Question: I have this layout:
'''
<ScrollView
android:layout_width="match_parent"
android:layout_height="match_parent">
<RelativeLayout
android:layout_width="match_parent"
android:layout_height="match_parent">
<EditText
android:id="@+id/username_edittext"
android:layout_width="match_parent"
android:layout_height="55dp"
android:background="@android:color/white"
android:gravity="center"
android:hint="@string/username"
android:textColor="@color/dark_grey" />
<EditText
android:id="@+id/password_edittext"
android:layout_width="match_parent"
android:layout_height="55dp"
android:layout_below="@id/username_edittext"
android:background="@android:color/white"
android:gravity="center"
android:hint="@string/password"
android:textColor="@color/dark_grey" />
<Button
android:id="@+id/login_button"
style="@style/ButtonStyle"
android:layout_width="match_parent"
android:layout_height="55dp"
android:layout_alignParentBottom="true"
android:layout_below="@id/password_edittext"
android:text="@string/login" />
</RelativeLayout>
</ScrollView>
'''
and it is shown as:

But I want align the button "Entrar" (login_button) at bottom of the screen. RelativeLayout is not filling parent (ScrollView) so 'alignParentBottom = true' in the button is not working properly.
What can I do?
Thanks.
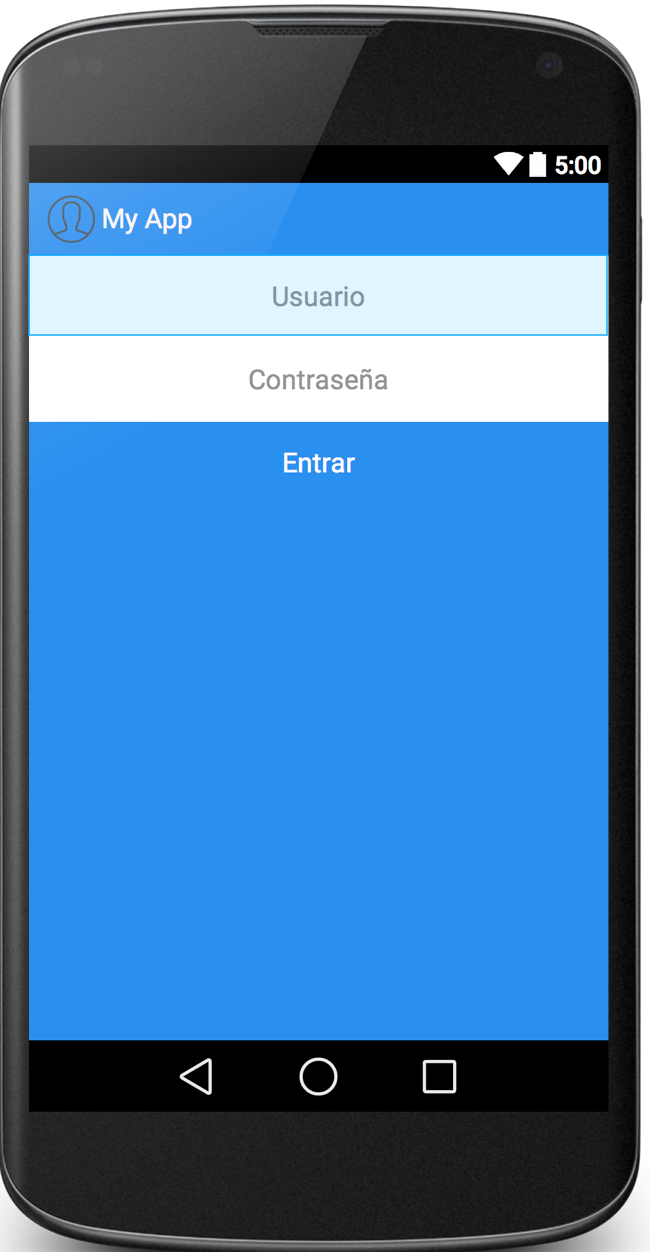
Answer: Solved! I have added 'android:fillViewport="true"' in the ScrollView and removed the 'android:layout_below="@id/password_edittext"' from the Button.
'''
<ScrollView
android:layout_width="match_parent"
android:layout_height="match_parent"
android:fillViewport="true">
<RelativeLayout
android:layout_width="match_parent"
android:layout_height="match_parent">
<EditText
android:id="@+id/username_edittext"
android:layout_width="match_parent"
android:layout_height="55dp"
android:background="@android:color/white"
android:gravity="center"
android:hint="@string/username"
android:textColor="@color/dark_grey" />
<EditText
android:id="@+id/password_edittext"
android:layout_width="match_parent"
android:layout_height="55dp"
android:layout_below="@id/username_edittext"
android:background="@android:color/white"
android:gravity="center"
android:hint="@string/password"
android:textColor="@color/dark_grey" />
<Button
android:id="@+id/login_button"
style="@style/ButtonStyle"
android:layout_width="match_parent"
android:layout_height="55dp"
android:layout_alignParentBottom="true"
android:text="@string/login" />
</RelativeLayout>
</ScrollView>
'''